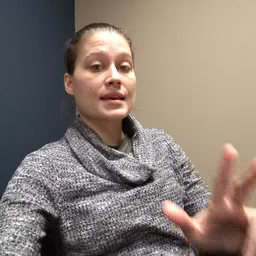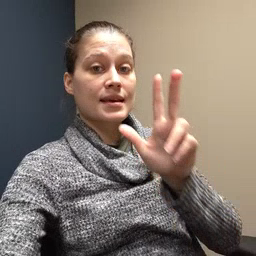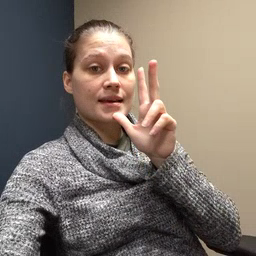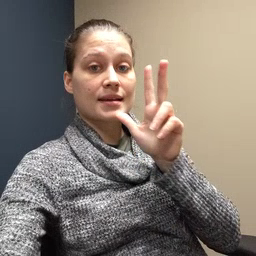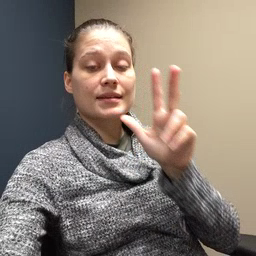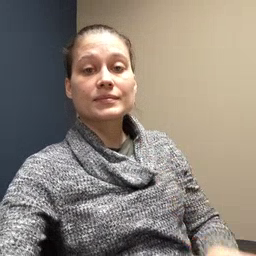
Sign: hen